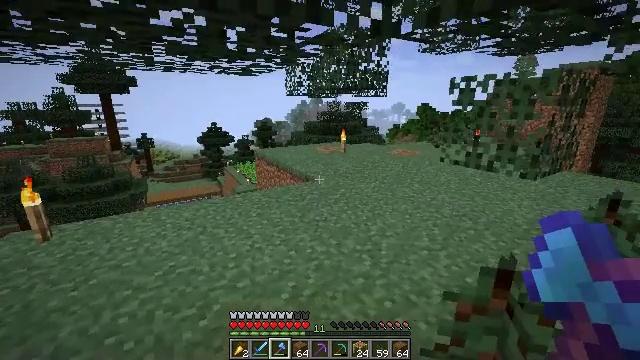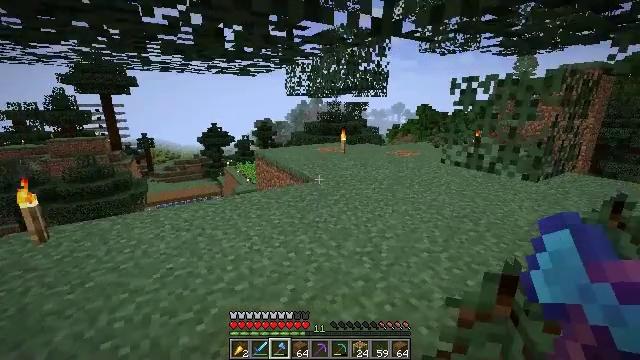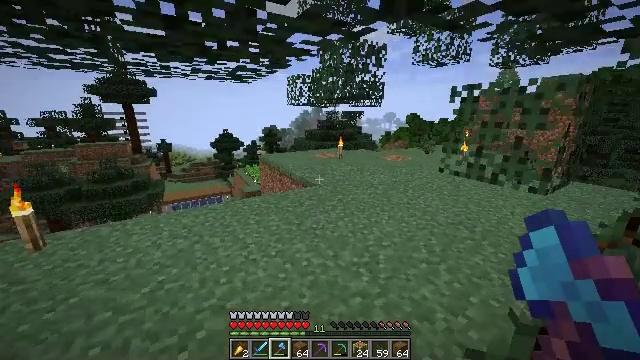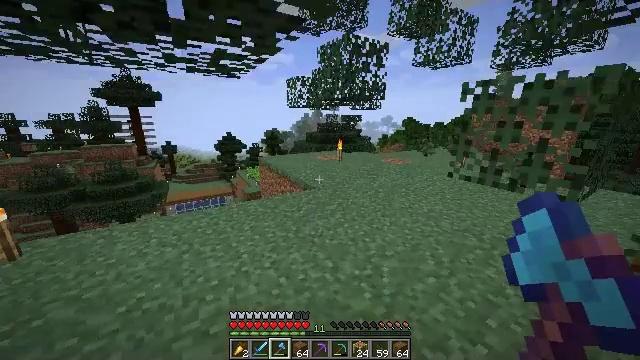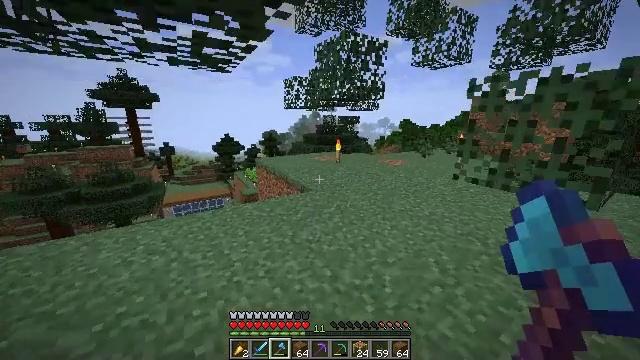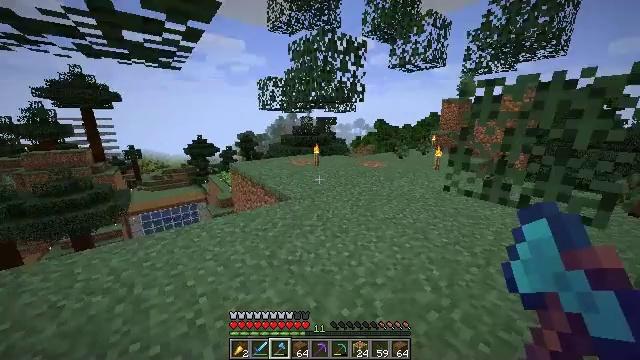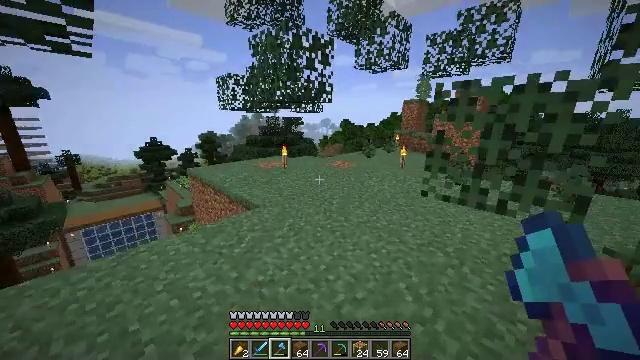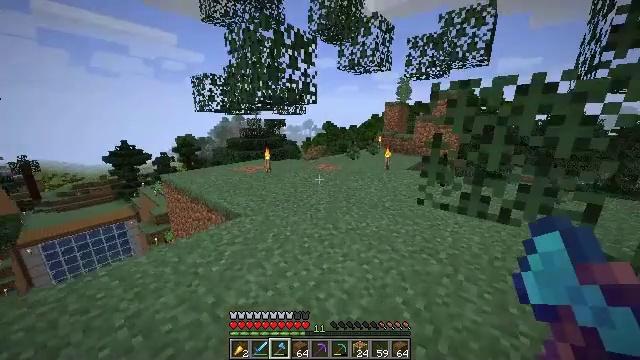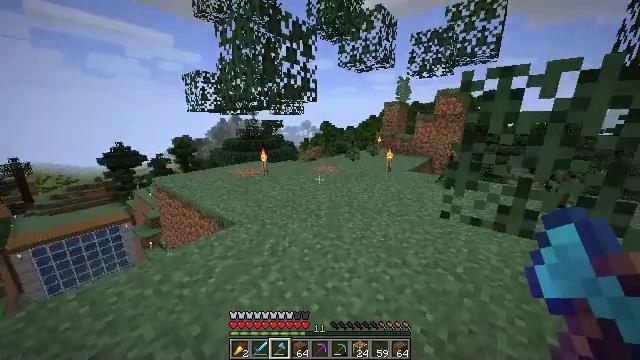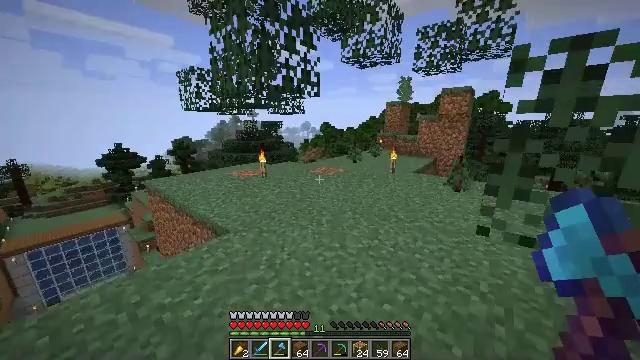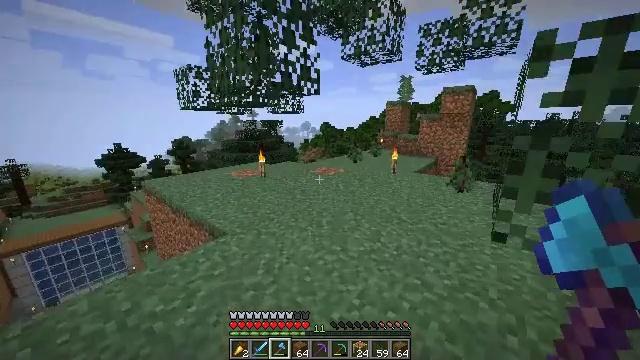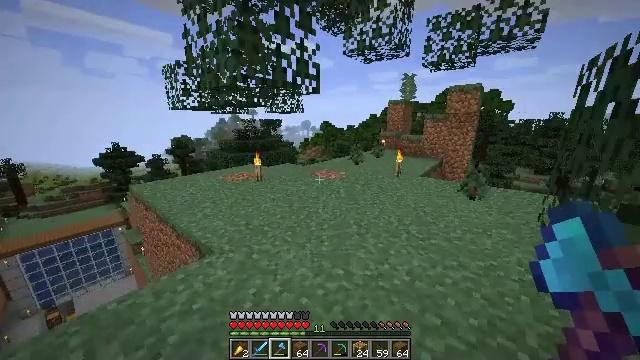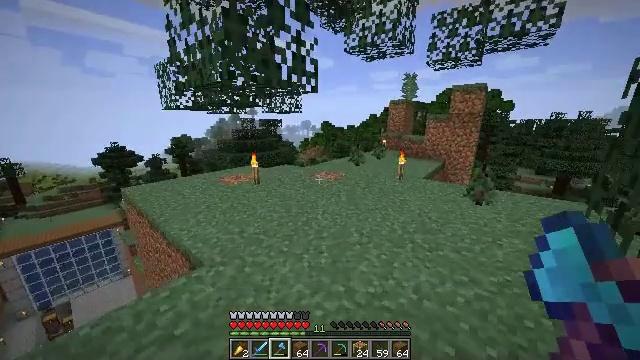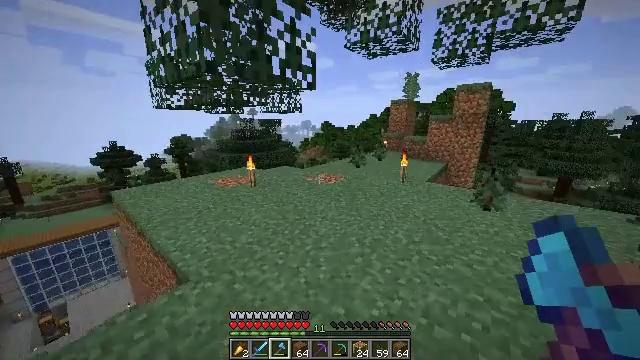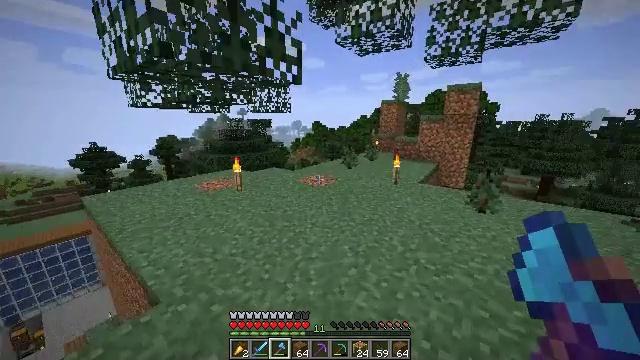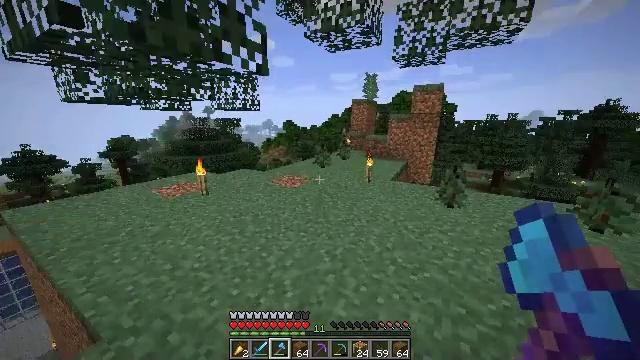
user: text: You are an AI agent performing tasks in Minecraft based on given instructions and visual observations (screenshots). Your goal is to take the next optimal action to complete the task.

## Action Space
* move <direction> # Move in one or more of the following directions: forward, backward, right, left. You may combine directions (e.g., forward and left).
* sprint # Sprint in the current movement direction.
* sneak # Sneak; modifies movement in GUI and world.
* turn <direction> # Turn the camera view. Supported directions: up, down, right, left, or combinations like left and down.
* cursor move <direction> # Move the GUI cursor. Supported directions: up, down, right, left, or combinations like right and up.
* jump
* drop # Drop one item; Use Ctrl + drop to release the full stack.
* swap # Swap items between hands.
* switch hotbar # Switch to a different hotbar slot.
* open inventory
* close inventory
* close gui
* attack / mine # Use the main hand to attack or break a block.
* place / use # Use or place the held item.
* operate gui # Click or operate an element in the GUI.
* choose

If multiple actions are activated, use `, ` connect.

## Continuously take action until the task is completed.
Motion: motion action
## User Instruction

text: Gather spruce leaves to collect foliage.
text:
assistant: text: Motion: move forward, sprint
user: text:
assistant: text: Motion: move forward, sprint
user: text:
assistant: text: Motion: move forward
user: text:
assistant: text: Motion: move forward
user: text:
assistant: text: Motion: move forward, turn right
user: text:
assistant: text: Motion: move forward, turn right
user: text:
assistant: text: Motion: move forward, turn right
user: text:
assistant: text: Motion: move forward, sprint
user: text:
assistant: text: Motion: move forward, sprint
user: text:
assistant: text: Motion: move forward, sprint
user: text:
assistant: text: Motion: move forward
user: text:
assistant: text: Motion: move forward
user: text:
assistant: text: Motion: move forward
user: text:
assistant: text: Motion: move forward, turn right
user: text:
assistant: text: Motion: move forward, turn right
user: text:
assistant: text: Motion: move forward and move left, turn right and down
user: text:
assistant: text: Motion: move forward and move left, turn right
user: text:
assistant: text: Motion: move left, turn right
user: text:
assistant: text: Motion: move left, turn right
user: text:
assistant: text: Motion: move left, turn right
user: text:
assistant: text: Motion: turn right
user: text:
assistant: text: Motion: turn right and up
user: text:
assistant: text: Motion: no_op
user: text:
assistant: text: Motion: no_op
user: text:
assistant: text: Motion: no_op
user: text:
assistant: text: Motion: no_op
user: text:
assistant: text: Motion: no_op
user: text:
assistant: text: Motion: no_op
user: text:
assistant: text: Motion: no_op
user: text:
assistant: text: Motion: no_op